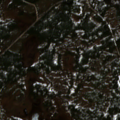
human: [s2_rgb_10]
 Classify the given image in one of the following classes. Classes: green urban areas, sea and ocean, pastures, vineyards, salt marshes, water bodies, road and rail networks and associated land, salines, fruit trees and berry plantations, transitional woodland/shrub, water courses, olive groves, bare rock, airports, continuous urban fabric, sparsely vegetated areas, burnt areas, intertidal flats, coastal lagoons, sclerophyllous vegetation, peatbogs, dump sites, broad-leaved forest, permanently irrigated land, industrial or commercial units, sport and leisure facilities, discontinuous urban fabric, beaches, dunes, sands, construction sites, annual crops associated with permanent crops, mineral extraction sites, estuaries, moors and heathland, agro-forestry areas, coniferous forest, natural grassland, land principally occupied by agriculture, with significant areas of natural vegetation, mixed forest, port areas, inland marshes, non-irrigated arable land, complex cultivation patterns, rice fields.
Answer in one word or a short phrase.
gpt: coniferous forest, transitional woodland/shrub, peatbogs